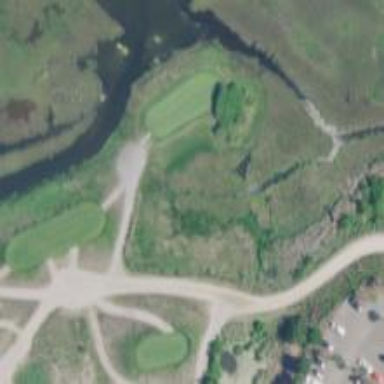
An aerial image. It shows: Path used for both walking and golf.